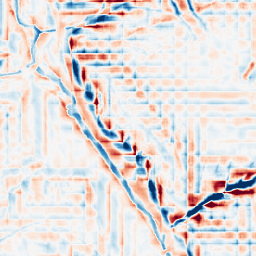
Category: wavelet
Decomposition family: wavelet_dwt
Decomposition parameters: wavelet: db2
level: 4
Upsampling method: sinc_blackman
Upsampling parameters: scale: 4
kernel_size: 8
Upsampling scale: 4